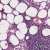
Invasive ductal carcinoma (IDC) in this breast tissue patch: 0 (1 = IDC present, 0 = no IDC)